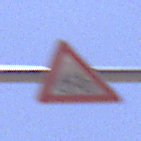
Verkehrszeichen: RadverkehrRechts
Umgebung: Outdoor, RoadRail
Tageszeit: Midday
Wetter: Clear
Licht: Natural
Jahreszeit: NotSpecified
Kontrast: HighContrast